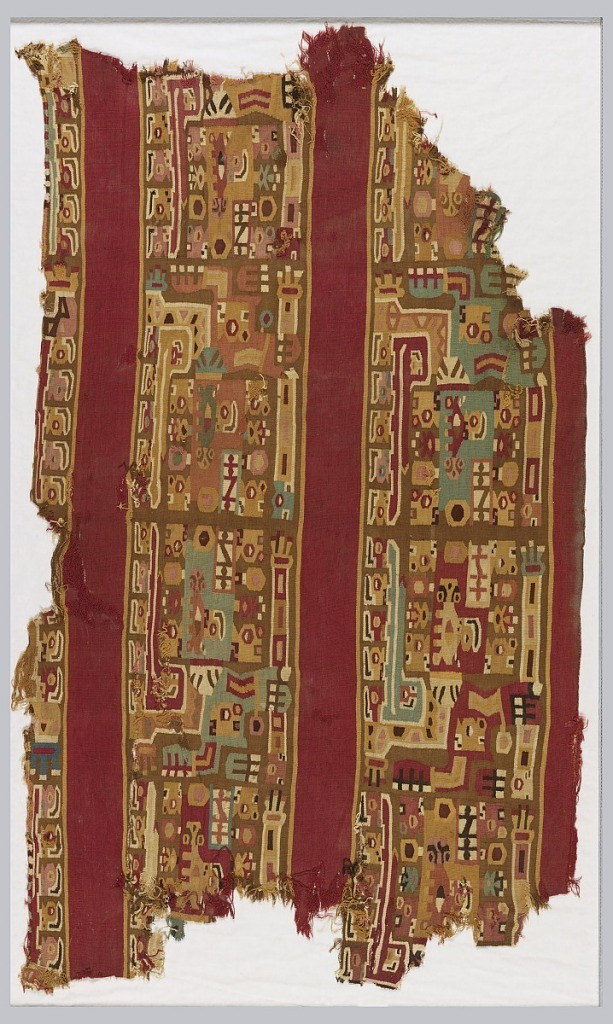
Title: Fragment
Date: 800–1000
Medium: cotton warp, wool weft Technique: tapestry woven, single interlock; subtle use of non-horizontal wefts Label: cotton warp, wool weft, single interlock tapestry with some non-horizontal wefts
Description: Fragment of a mantle with two wide bands of multi-color desigh of winged spear-bearer figure, set off by narrower bands of dark red. Design in shades of red, brown, green, blue and light yellow.